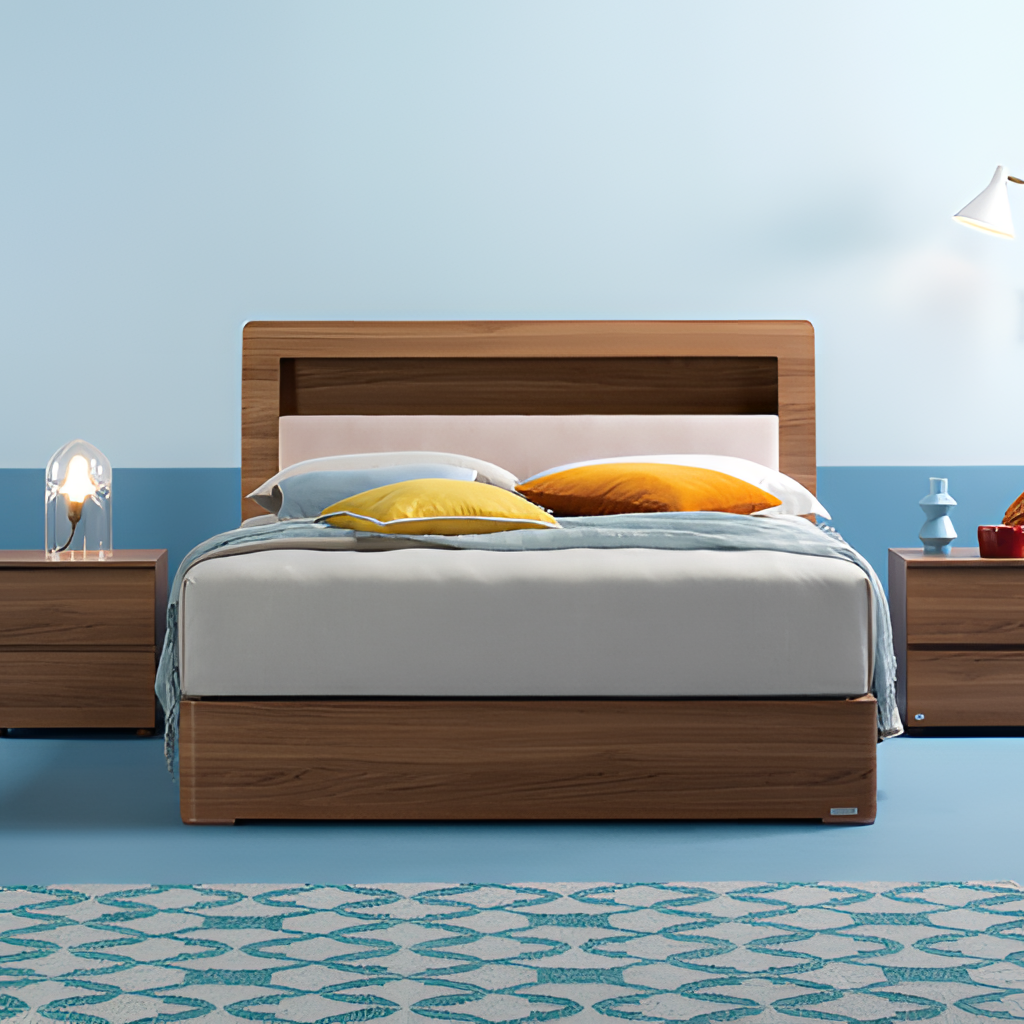
bedroom, wood bed, blue carpet flooring, with geometric pattern, modern, blue paint wallpaper, with horizontal two tone pattern